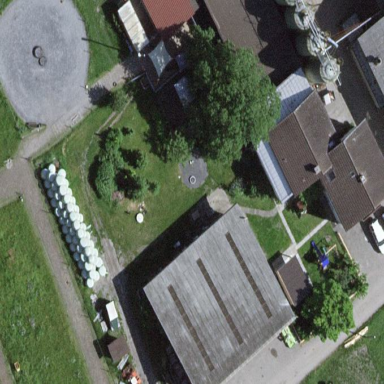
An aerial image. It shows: View of roof of building.